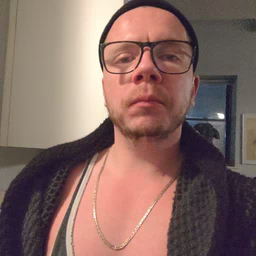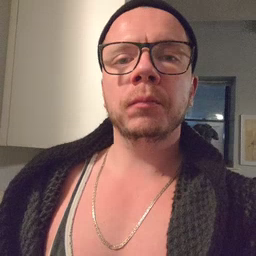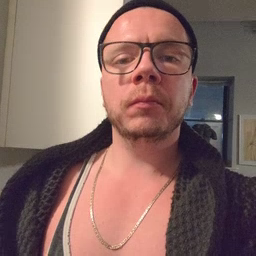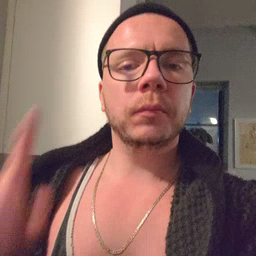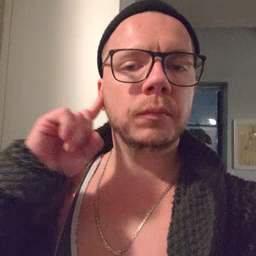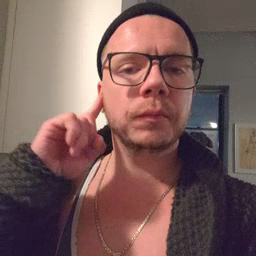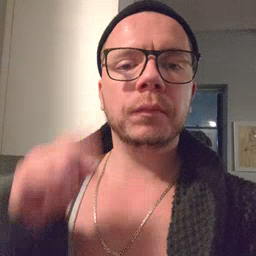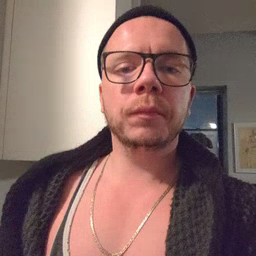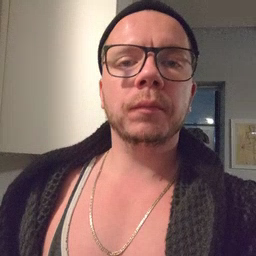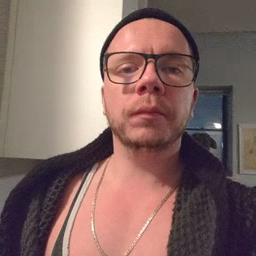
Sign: ear